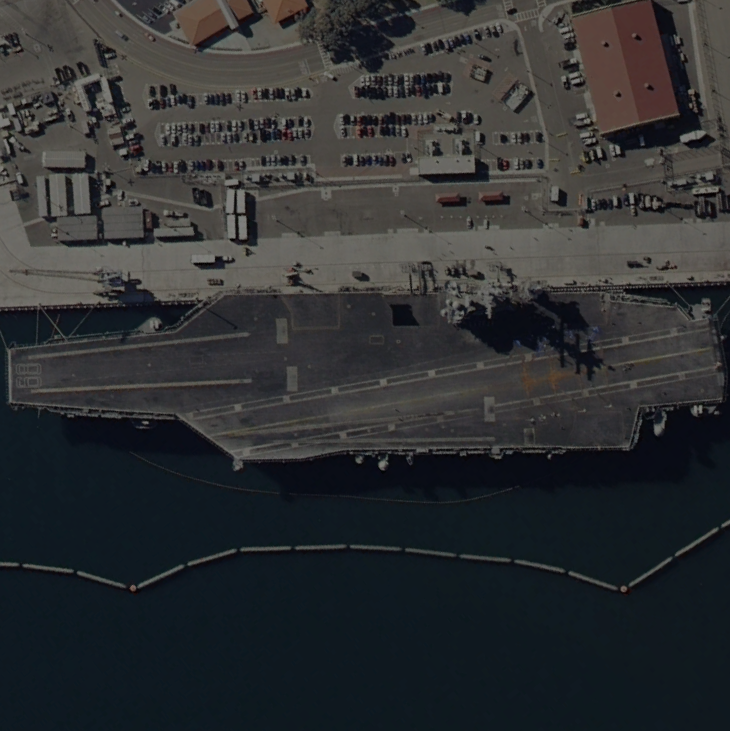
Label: aircraft_carrier